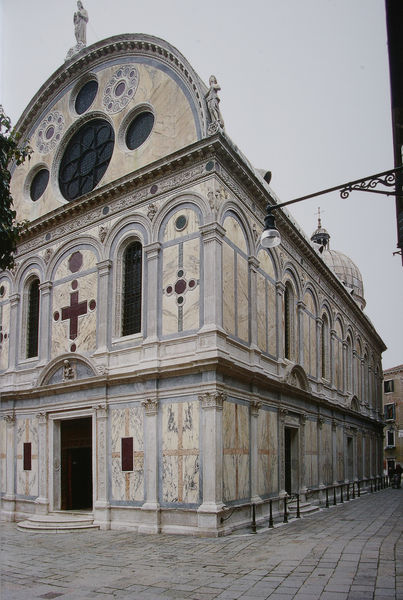
Titel: Fassade und Langhauswand
Künstler: Pietro Lombardo
Standort: Venedig
Institution: Santa Maria dei Miracoli
Schlagwörter: baum, blau, dunkel, himmel, laub, weiß, bäume, gelb, ocker, sand, stadt, fenster, glas, grau, hell, lampe, laterne, marmor, pfeiler, schwarz, strasse, säulen, tür, dach, gebäude, haus, rot, weg, wolke, beige, malerei, muster, ornament, wand, architektur, barock, rahmen, sockel, stein, steine, kirche, boden, renaissance, kreis, rund, tondo, skulptur, statue, hellblau, farbig, ecke, ansicht, bogen, fassade, gasse, italien, pflaster, venedig, creme, giebel, weis, platz, pilaster, rand, saal, figuren, rundbogen, kuppel, treppe, stufe, stufen, tor, bemalt, halle, flucht, foto, fotografie, photographie, bögen, eingang, arkade, kreuz, palast, palazzo, rundfenster, dom, kran, asphalt, pflasterstein, kreise, architrav, kapitelle, kathedrale, rom, kapitell, photo, verziert, halbrund, fries, portal, sims, gesims, skulpturen, kreuze, okuli, statuen, rosette, jesus, rundbögen, florenz, fresko, basis, prunk, maria, korinthisch, sakral, sakralbau, geschoss, basilika, bauwerk, lisenen, korintisch, davidstern, romanisch, basen, eckpilaster, hallenkirche, fensterrose, westwerk, blendwerk, sakralarchitektur, korinthische kapitelle, rotonde, blendbögen, zahnfries, korinthische ordnung, kruez, italienisch, gepflastert, runde fenster, portugal, mailand, sraße, segmentbogengiebel, korintische kapitelle, kuppel fenster, marmorfassade, marmorverkleidung, rundboge, himmelstatuen, portalrosette